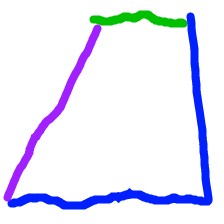
Shape: trapezoid